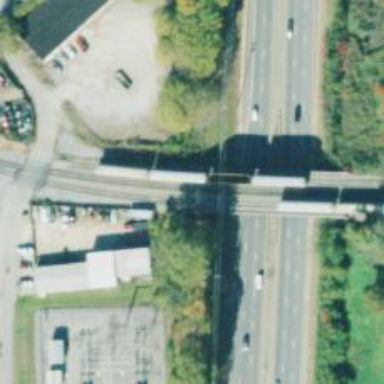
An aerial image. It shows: Bridge over railway line.